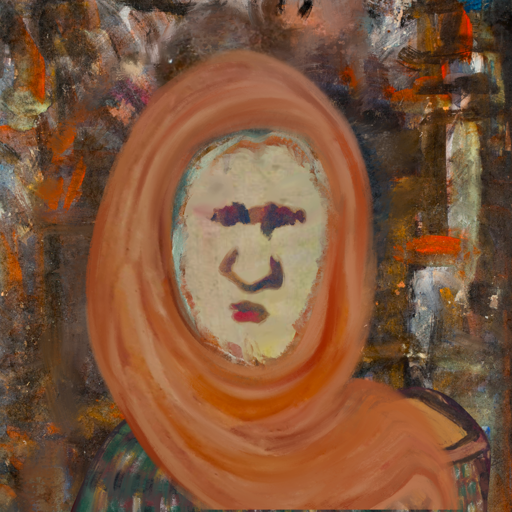
Background: GypsyQueen, Head And Neck Front: Hill_Girl, Face Front: In_The_Sun, Bust: After_Raid, Hair Front: Boggyland, Head Accessory: Pious_Lady_Scarf, Second Necklace: Blank, Necklace: Blank, Baby: Blank